Field crop: tomato
Growth stage: 2
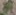
Species: solanum